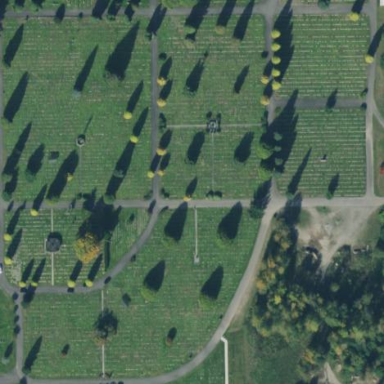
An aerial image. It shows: Cemetery.